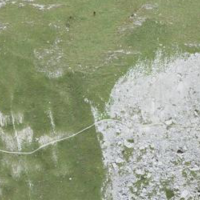
EUNIS habitat code: 26
Species observed at this site:
Carduelis citrinella
Monticola saxatilis
Anthus spinoletta
Lyrurus tetrix
Pyrrhocorax graculus
Falco tinnunculus
Corvus corax
Delichon urbicum